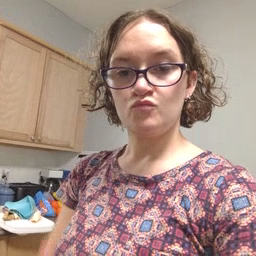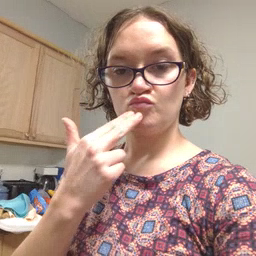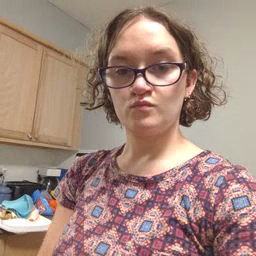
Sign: cute